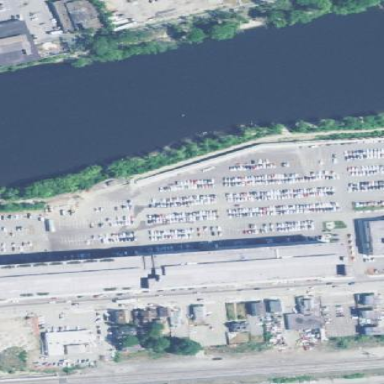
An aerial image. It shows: Commercial building with multi-storey parking lot.